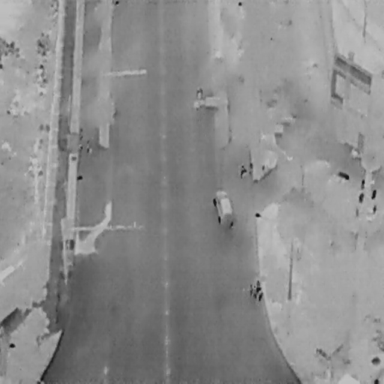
There is a Bicycle in the infrared image.